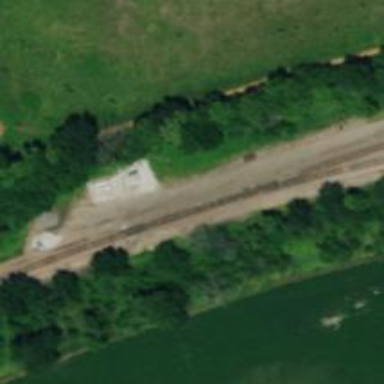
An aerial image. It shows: Junction on the railway.